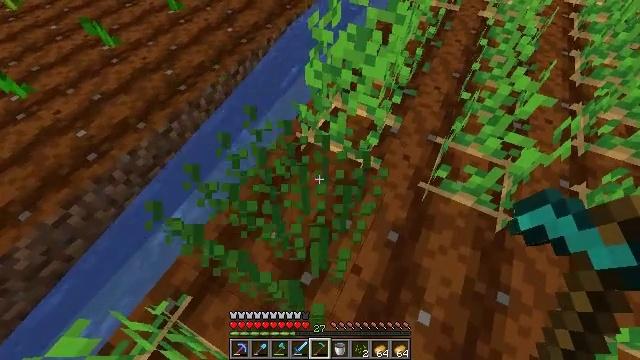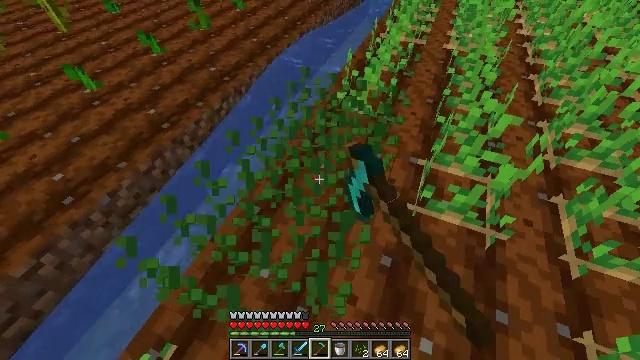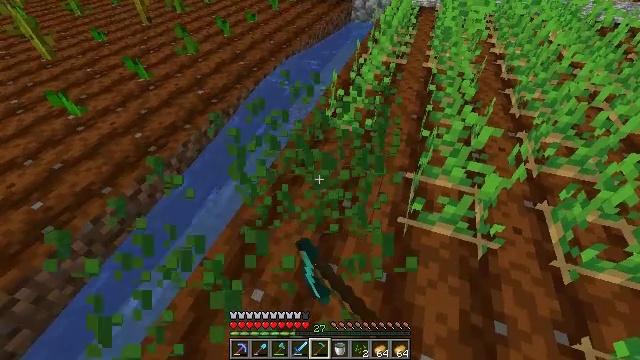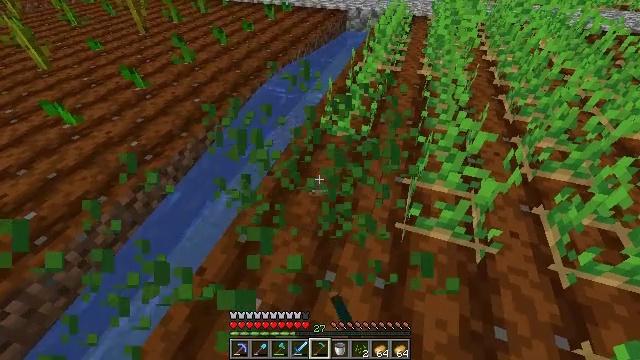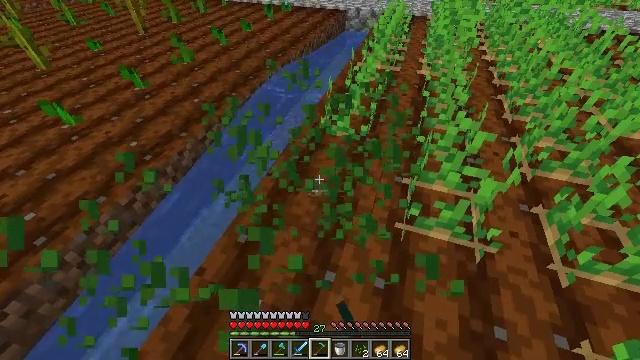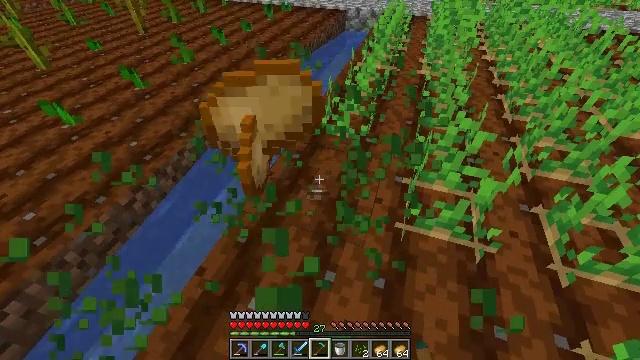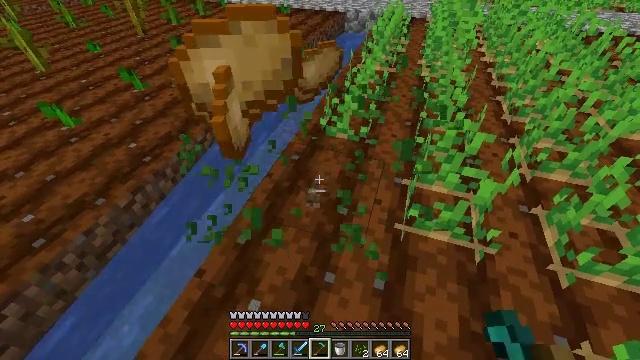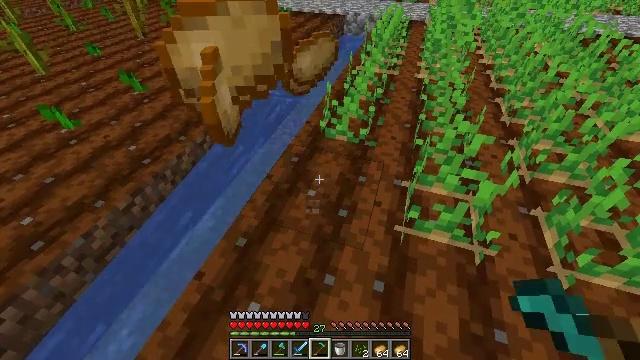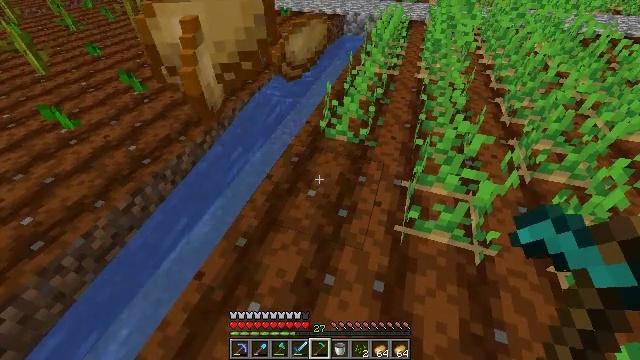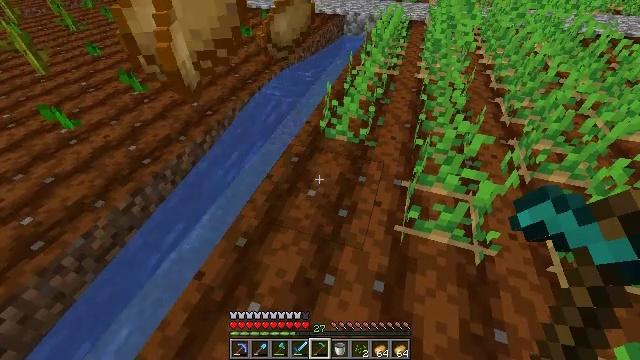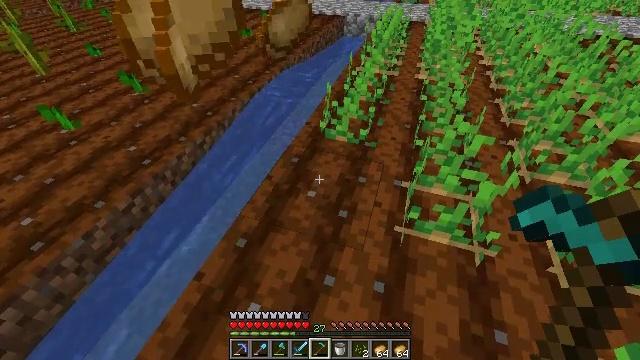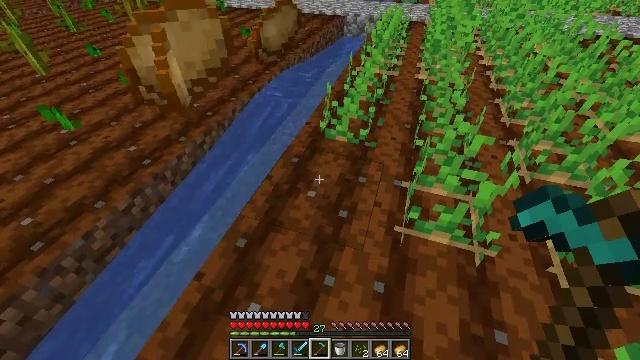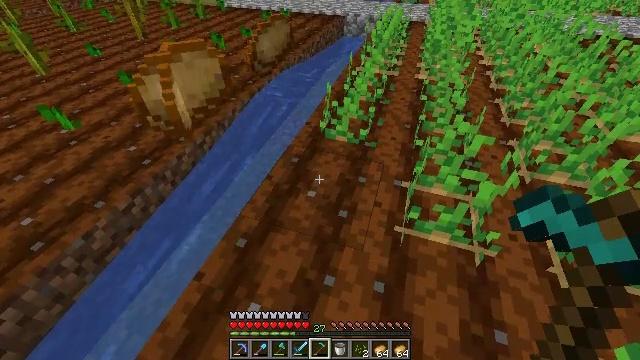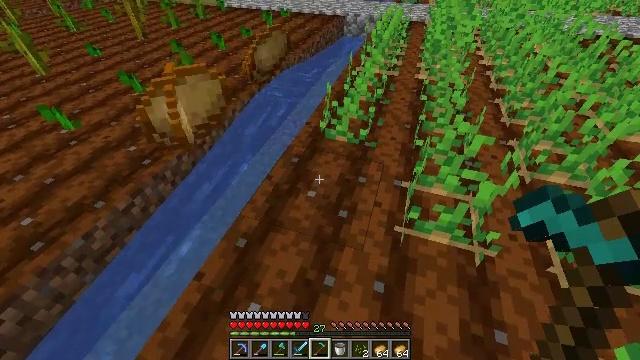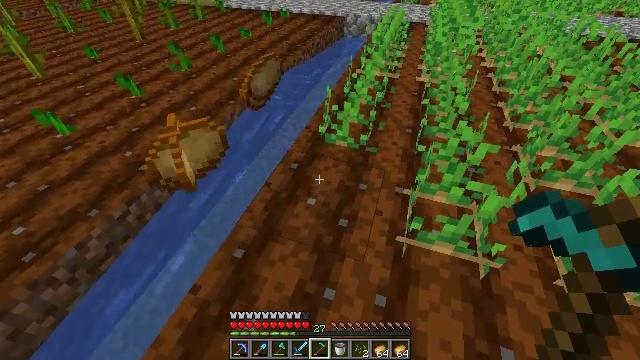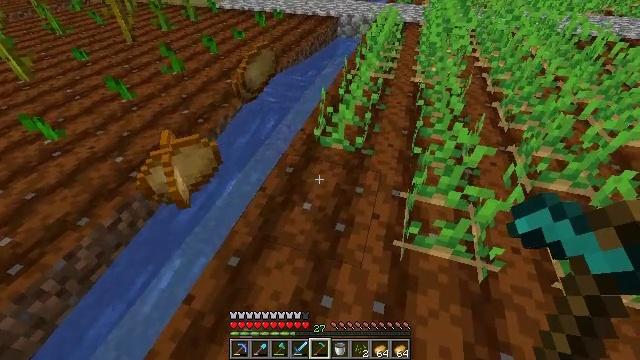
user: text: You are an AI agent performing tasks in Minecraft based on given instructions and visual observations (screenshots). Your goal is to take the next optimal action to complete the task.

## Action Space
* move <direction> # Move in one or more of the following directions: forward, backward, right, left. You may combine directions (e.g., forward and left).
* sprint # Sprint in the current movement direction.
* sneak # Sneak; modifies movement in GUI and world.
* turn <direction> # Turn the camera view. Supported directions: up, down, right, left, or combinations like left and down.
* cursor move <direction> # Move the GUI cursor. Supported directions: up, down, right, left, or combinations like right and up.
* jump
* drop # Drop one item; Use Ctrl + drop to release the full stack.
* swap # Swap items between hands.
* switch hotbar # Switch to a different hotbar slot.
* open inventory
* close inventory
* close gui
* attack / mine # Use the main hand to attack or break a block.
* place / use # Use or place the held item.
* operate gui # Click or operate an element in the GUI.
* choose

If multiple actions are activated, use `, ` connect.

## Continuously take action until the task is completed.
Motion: motion action
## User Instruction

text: Dig up potatoes from the soil.
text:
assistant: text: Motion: turn right and up, attack / mine
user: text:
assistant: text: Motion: turn right and up, attack / mine
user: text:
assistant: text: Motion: turn up
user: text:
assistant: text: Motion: no_op
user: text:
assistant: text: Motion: no_op
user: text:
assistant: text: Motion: no_op
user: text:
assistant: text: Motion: no_op
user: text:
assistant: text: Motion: no_op
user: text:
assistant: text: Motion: no_op
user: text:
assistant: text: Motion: no_op
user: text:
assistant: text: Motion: no_op
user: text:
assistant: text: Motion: no_op
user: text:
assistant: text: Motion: no_op
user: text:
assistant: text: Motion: move forward
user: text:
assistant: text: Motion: move forward, turn right
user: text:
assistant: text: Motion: move forward, turn right and up
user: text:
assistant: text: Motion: move forward and move left, turn right and up
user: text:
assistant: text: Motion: move forward and move left, turn down
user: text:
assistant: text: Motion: move forward and move left, turn right and down
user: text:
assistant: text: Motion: move forward and move left
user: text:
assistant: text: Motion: move forward
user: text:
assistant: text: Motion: no_op
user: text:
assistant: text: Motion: turn down
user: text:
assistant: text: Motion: turn right
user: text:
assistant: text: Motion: turn down
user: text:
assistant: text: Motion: turn right and down
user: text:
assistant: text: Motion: no_op
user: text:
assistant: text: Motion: no_op
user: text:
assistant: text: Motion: turn right
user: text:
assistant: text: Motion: turn right and down